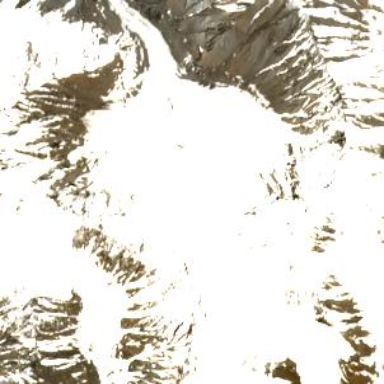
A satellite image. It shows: Majestic glacier in the distance.